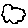
Label: cloud